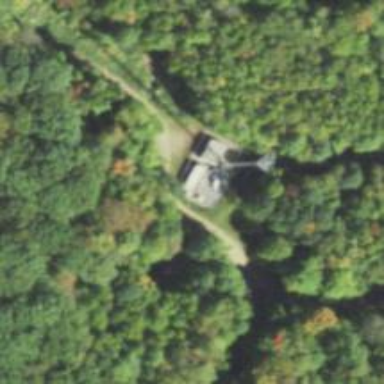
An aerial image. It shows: Mast tower used for communication.